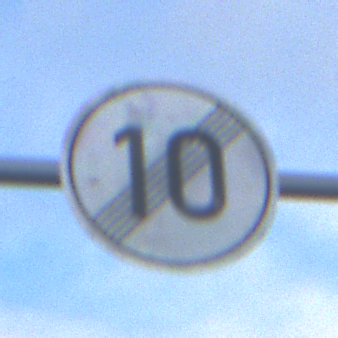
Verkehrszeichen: EndeGeschwindigkeit10
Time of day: SunriseSunset
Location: Outdoor (Suburban)
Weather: PartlyCloudy
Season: NotSpecified
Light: Natural